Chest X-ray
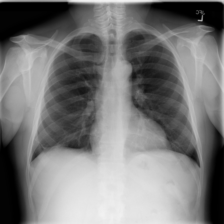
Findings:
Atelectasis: negative
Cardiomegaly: negative
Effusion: negative
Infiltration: positive
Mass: negative
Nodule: negative
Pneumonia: negative
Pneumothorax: negative
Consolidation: negative
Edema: negative
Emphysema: negative
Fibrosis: negative
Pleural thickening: negative
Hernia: negative